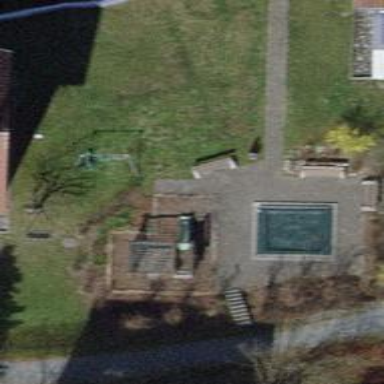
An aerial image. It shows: Playground area for leisure land.